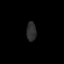
Tissue: prostate
Cell type: T cells
Senescence score: 0.3605
Nuclear area (px): 183
Mean DAPI intensity: 45.082